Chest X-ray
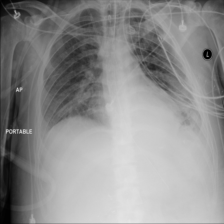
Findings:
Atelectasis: positive
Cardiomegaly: negative
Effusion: negative
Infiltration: negative
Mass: negative
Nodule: negative
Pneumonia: negative
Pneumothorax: negative
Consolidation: positive
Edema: negative
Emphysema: negative
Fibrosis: negative
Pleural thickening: negative
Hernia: negative